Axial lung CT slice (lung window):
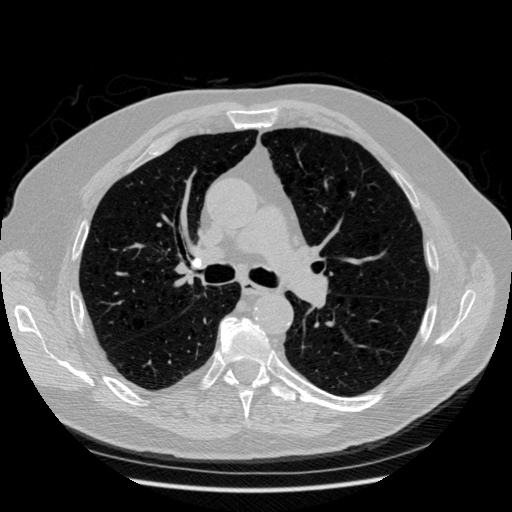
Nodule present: no